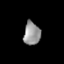
Tissue: prostate
Cell type: T cells
Senescence score: 0.3471
Nuclear area (px): 380
Mean DAPI intensity: 148.592